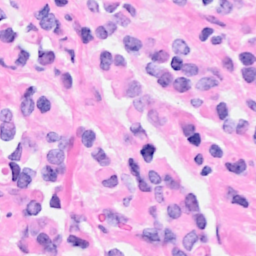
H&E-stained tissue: Breast